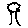
Label: tree